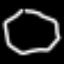
Label: octagon